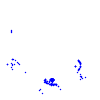
Particle: pion